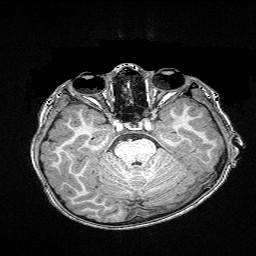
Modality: T1w
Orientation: coronal